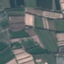
Land use / land cover class: PermanentCrop